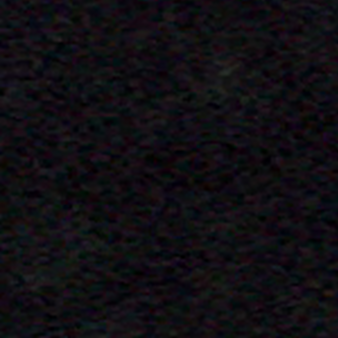
Label: other